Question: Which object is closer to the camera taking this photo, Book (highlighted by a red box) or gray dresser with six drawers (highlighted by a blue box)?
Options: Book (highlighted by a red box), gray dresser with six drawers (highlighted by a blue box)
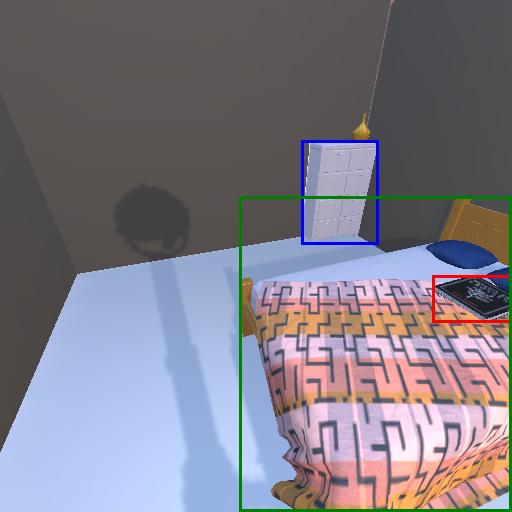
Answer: Book (highlighted by a red box)